Field crop: maize
Growth stage: 2
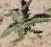
Species: atriplex